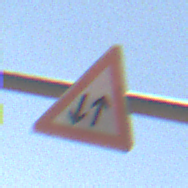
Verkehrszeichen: Gegenverkehr
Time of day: Midday
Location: Outdoor (Nature)
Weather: Clear
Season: NotSpecified
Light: Natural